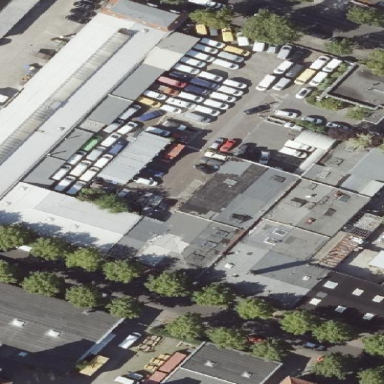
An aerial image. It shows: Commercial building.